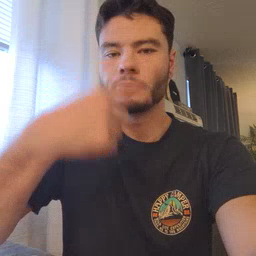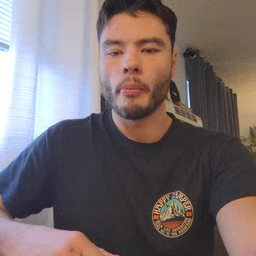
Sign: face